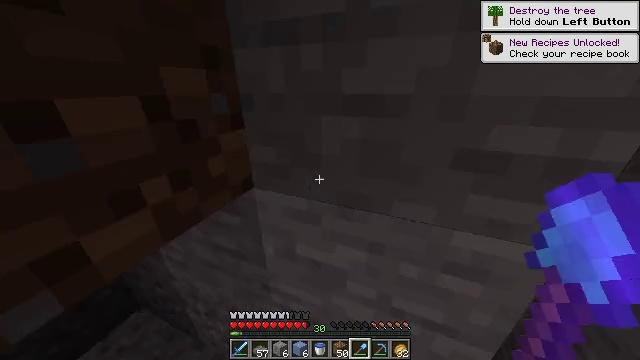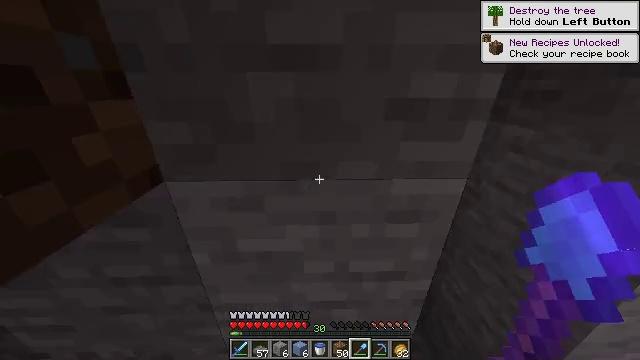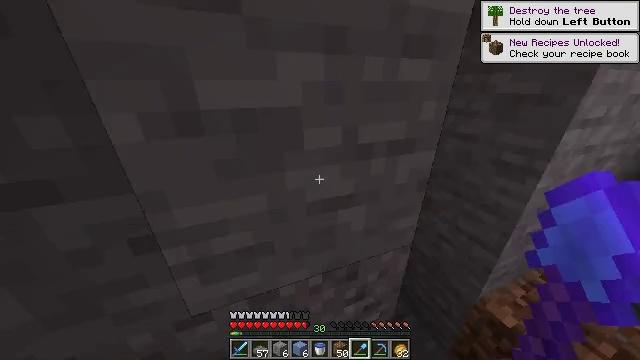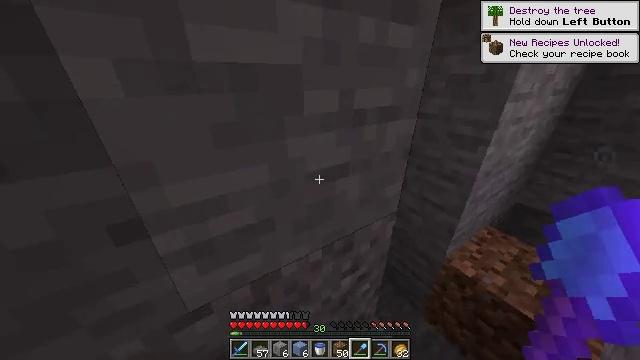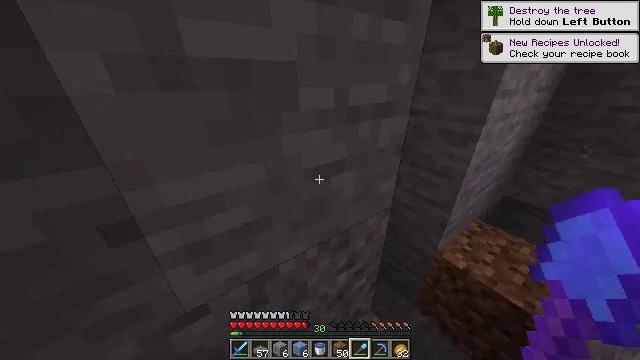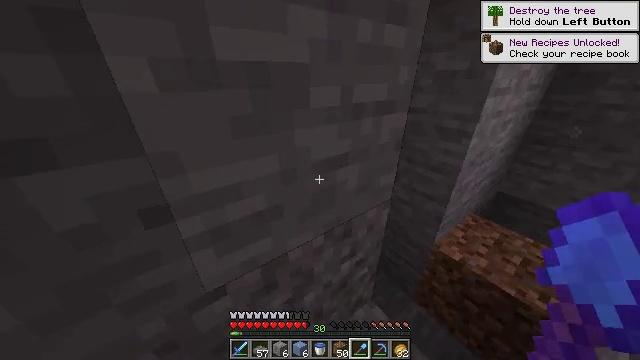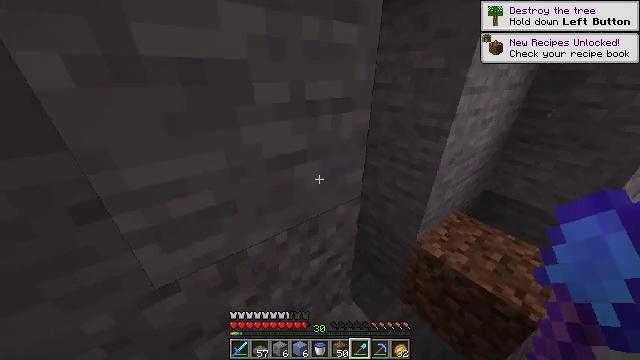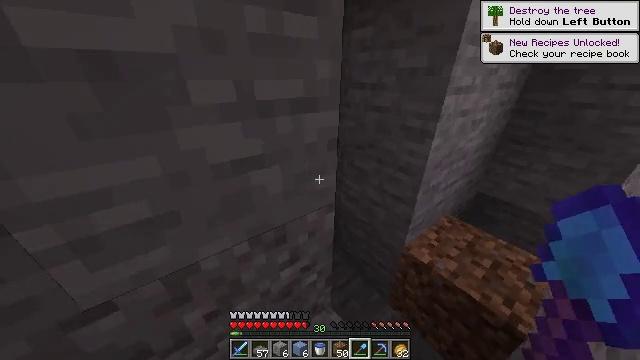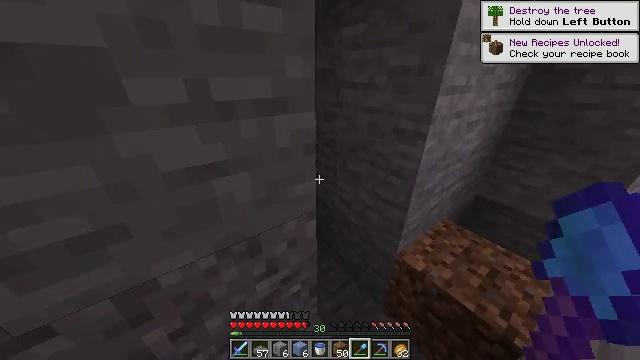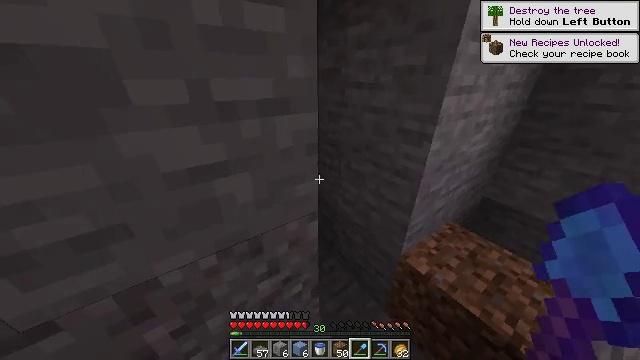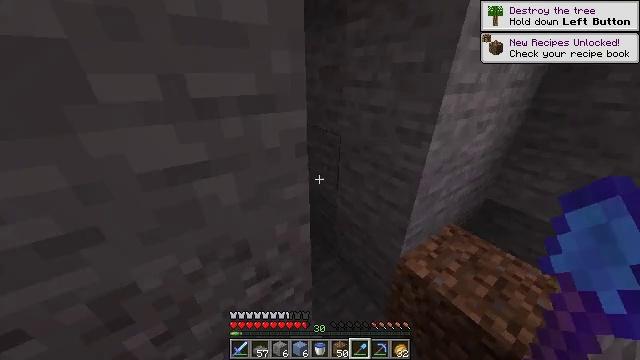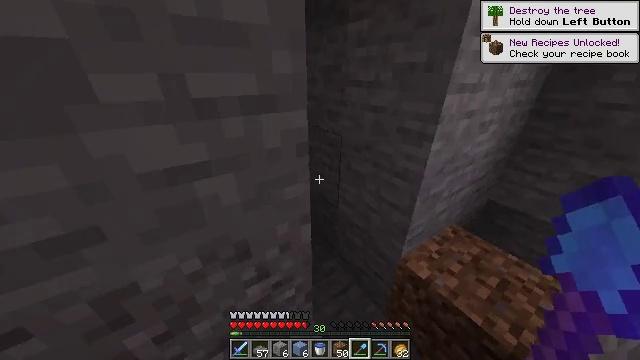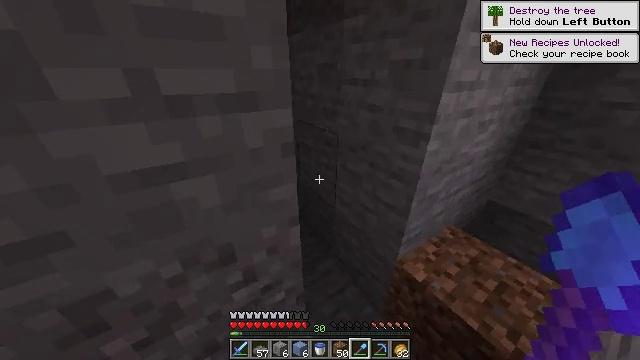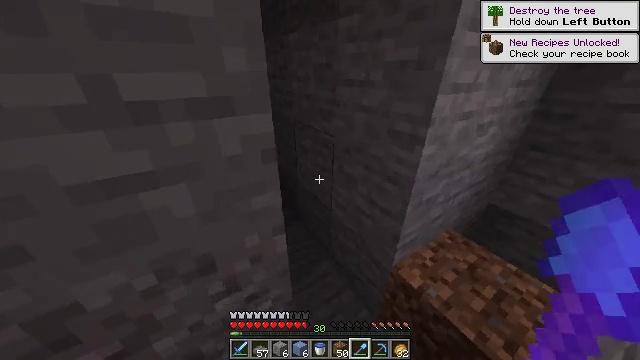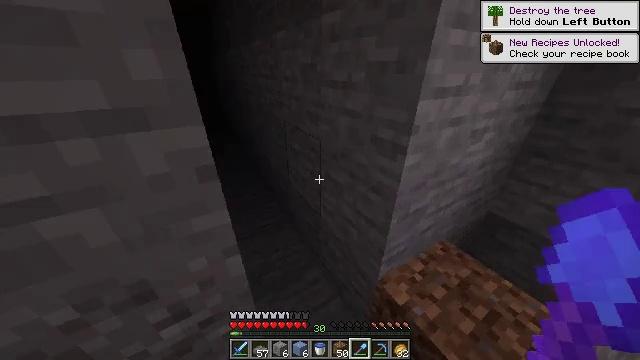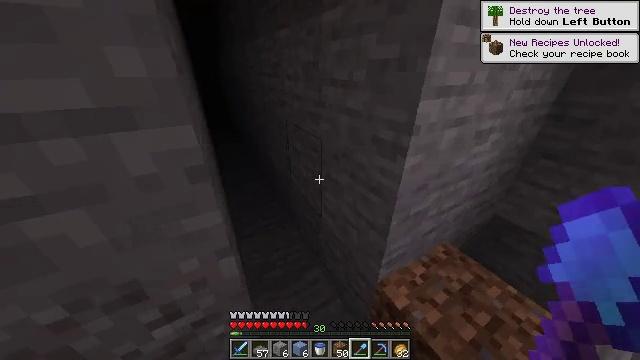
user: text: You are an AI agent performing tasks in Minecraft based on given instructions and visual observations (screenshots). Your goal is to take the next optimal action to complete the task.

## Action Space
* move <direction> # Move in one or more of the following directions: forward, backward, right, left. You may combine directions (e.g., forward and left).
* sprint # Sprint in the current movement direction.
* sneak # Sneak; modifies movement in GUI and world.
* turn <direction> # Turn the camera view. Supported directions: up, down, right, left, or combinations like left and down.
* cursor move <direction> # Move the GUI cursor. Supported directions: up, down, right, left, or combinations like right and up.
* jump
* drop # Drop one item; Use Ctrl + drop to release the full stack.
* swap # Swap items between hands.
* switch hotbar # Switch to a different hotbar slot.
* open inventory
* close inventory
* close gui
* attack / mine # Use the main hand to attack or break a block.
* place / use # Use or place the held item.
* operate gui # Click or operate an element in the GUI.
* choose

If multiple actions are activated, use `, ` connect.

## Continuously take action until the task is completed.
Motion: motion action
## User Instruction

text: Collect gravel for your inventory.
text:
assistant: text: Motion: turn right
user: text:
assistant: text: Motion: turn right
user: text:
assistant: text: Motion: turn right and down
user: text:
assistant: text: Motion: turn right
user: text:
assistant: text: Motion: move right
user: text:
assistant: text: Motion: move right
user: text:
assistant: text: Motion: move right
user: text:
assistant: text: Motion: no_op
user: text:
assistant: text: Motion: turn left
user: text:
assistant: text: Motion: no_op
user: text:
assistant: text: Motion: no_op
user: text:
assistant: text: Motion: move right
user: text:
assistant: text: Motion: move right
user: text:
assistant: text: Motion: turn left
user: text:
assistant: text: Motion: turn left
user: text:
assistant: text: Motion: turn left
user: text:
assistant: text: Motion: turn left
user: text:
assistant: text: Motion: turn left
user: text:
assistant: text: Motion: turn left
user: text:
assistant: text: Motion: turn left
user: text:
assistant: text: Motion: turn left
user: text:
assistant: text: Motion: turn left and up
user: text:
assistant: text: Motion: turn left and up
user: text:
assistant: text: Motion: turn left and up
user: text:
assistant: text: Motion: turn left and up
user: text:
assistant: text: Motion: turn left and up
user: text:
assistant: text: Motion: turn left and up
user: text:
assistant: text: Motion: no_op
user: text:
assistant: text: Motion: no_op
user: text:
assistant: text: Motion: turn right